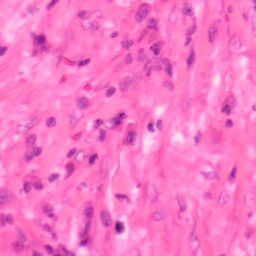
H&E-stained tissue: Colon